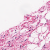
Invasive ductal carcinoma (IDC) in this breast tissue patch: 0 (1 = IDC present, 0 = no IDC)